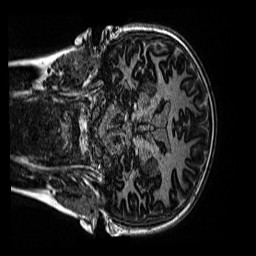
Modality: MP2RAGE
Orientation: coronal
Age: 11
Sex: female
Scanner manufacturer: siemens
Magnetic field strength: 3 T
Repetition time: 4 s
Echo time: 0.00299 s